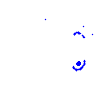
Particle: electron